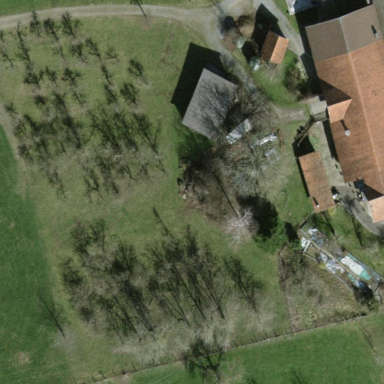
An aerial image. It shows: Orchard.